Question: I have a server which feeds several applications.
Please imagine that I'm a user registered in 2 or more of those applications and I use one different login info when accessing each one.
Now, as that user, I use the same browser with different tabs to access those applications...
Logging the first time (for the 1rst application) everything goes as intended, but when I access the 2nd application (as the second user), that request will access the same 'request.session' object. When I invoke the login (from the auth framework) the current user will be compared with the user in the actual 'request.session' ('request.session[SESSION_KEY] != user.id') and 'request.session.flush()' will be called.
This means that I will loose all of the 'request.session' content for the user that accessed the 1st application, and that same user 'request.session' will be "marked" to be the second user 'request.session' from that point.
What I wanted, in this situation, was to have a function/method that permits to create a new 'request.session' for the second user, leaving the original as it is.
:
First of all, thank you for the answer.
I was trying not to detail too much in order to avoid too oriented answers, but now I think I should do it:
Ok, I've called "it" applications before, but in truth, my project serves requests in order to offer the same final "product" (a game, for instance).
(I have several django applications inside my project. Each one with specific orientations and backend's depending of business considerations applied.)
It would be more detailed if I told that I have different entry points URL's, use the correct business backend in order to process the request and retrieve a game.
My main URL is the same (namespace) and my project has only one settings file.

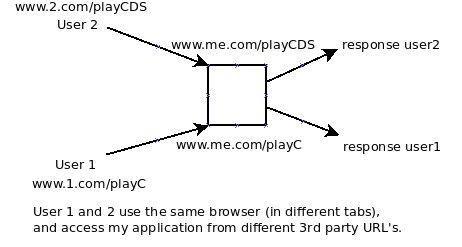
Answer: There may be several answers to your question depending on whether you are ready to change the "use case" or not:
You can't change the use case: it's not possible because one Django session is bound to a browser session be it several browser windows instance or tabs.
You can change the use case: The user can still achieve this using several browsers (or profiles (or private browsing mode in chrome/chromium)) without any modification to your code.
You can implement an "user"-switch feature in your website that allow user to have several active profile in the same session in different windows, it's similar in purpose to github organization-switch feature or facebook page/organization-switch but you can have several user's profiles in several tabs which is not the case on github or facebook.
To achieve you need to have a "SubProfile" model instances attached to your "User" model, and activate the right SubProfile on each incoming request based on query string parameters and persist subprofile information across requests.
I guess you already have something like that 'Subprofile' a model with a foreign key to 'django.contrib.auth.models.User', you may also have a view that allow an user to change its subprofile. In order to make subprofile-switch work, it needs to persist the information in the current tab session which subprofile it is using, for that it needs to add a parameter in the query string because it's the only place bound the tab and not the user-session. For instance "subprofile=123". You need to properly validate the subprofile with a form et al., the view looks like this:
'''
def select_subprofile(request):
if request.method == 'POST':
form = SubProfileSelectForm(request)
if form.is_valid():
subprofile = form.cleaned_data['subprofile']
url = '%s?subprofile' % (reverse('homepage'), subprofile)
return redirect(url) # the redirect is something like '/homepage?subprofile=123'
else:
form = SubProfileSelectForm()
return render(request, 'myapp/subprofile_select.html', {'form':form})
'''
This view can be the first page of each game.
After that, you need to retrieve the subprofile of the user for the current tab.
For this matter we will use the query string in a <URL> can be used to attach current 'SubProfile' instance to 'request.user'. The middleware will for each incoming request attach the SubProfile instance corresponding to the current subprofile information found in query string to current user object, the middleware looks like this:
'''
class SubProfileMiddleware(object):
def process_request(self, request):
subprofile = request.GET.get('subprofile', None)
if subprofile:
# it's important to check for user here or malicious users will be
# able to use Subprofiles of other users
subprofile = Subprofile.objects.filter(user=request.user, id=subprofile)
# This can also be written
# subprofile = request.user.subprofile_set.filter(id=subprofile)
if not subprofile:
# this is a malicious user
raise Http403
else:
request.user.subprofile = subprofile
else:
# set default subprofile
request.user.subprofile = self.user.default_subprofile
'''
This way you have access in every view of your app to a 'SubProfile' instance on 'subprofile' attribute of 'request.user'. If there is a valid query string 'subprofile=123' the user will have these subprofile active, if not it's the default subprofile.
Say your application is an application with 'Organization' models each of which instances have walls, on which user's can post message using a subprofile, the function to post a message on a wall has the following signature 'post_on_organization_wall(subprofile, message, organization)', the view that use this function will look like this:
'''
def organization_wall_post(request, organization):
organization = Organization.objects.get_object_or_404(organization)
if request.method == 'POST':
form = MessageForm(request.POST)
if form.is_valid():
post_on_organization_wall(request.user.subprofile, message, organisation)
else:
form = MessageForm()
return render(request, 'organisation/wall_post.html', {'form': form})
'''
Now you need to persist subprofile information across requests. Simplest way to do that is replace everycall to '{% url %}' to your own 'url' template tag which checks for the request query string presence of subprofile key and add it to the requested url. You can reuse <URL>.